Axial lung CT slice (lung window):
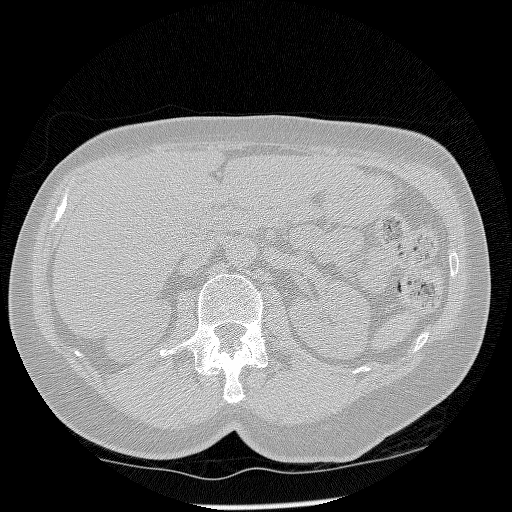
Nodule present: no